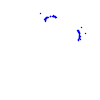
Particle: proton